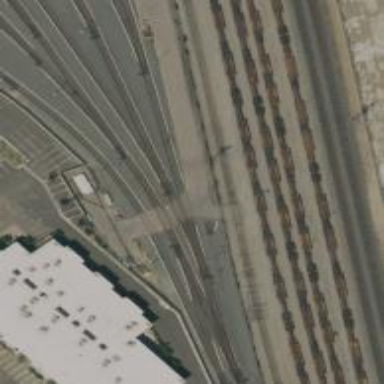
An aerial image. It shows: Level crossing along the railway.